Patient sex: F
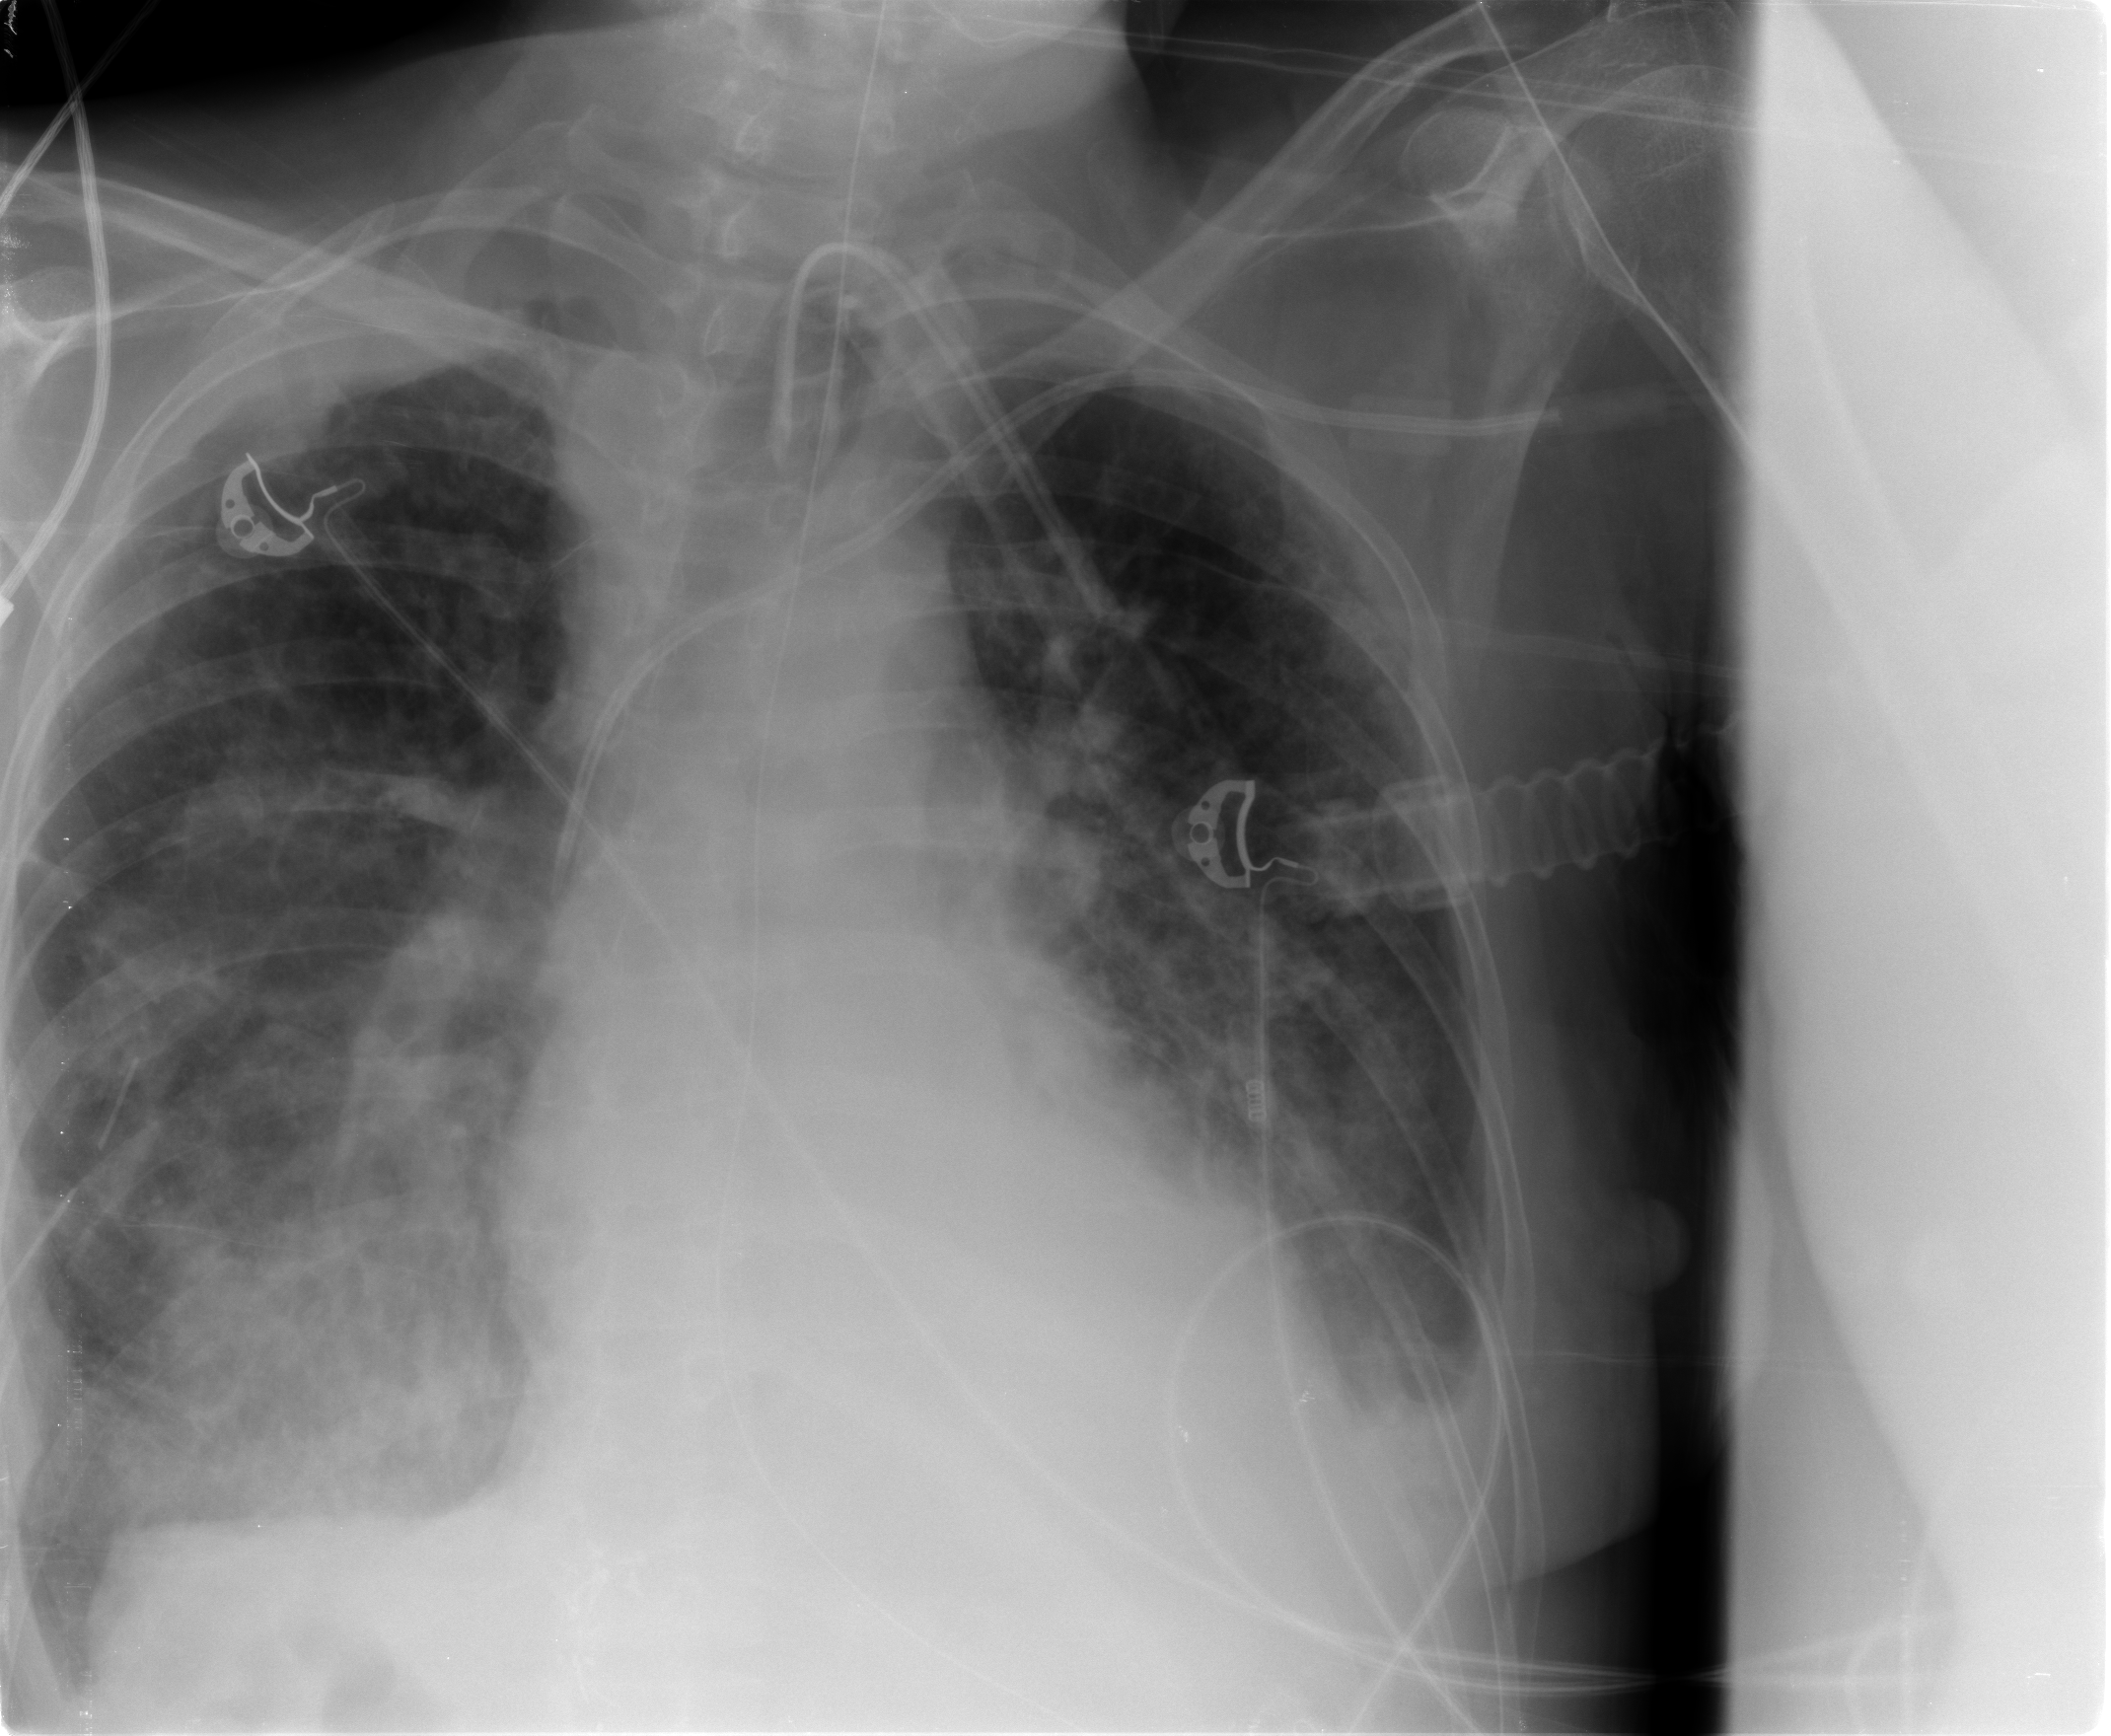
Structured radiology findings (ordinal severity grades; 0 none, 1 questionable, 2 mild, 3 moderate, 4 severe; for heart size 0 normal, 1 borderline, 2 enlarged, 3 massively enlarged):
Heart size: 0
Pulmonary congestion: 2
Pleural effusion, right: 2
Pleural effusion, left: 2
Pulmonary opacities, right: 2
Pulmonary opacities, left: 3
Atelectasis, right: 3
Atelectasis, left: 2